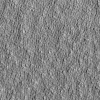
Atmospheric dust classification: not_dusty